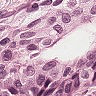
Metastatic tissue present: yes